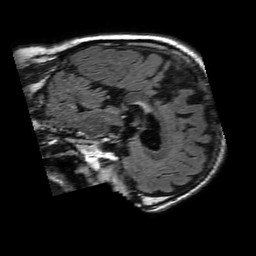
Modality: FLAIR
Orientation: sagittal
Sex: male
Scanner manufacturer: philips
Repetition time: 11 s
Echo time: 0.125 s